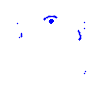
Particle: pion